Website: lowes
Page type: order-tracking
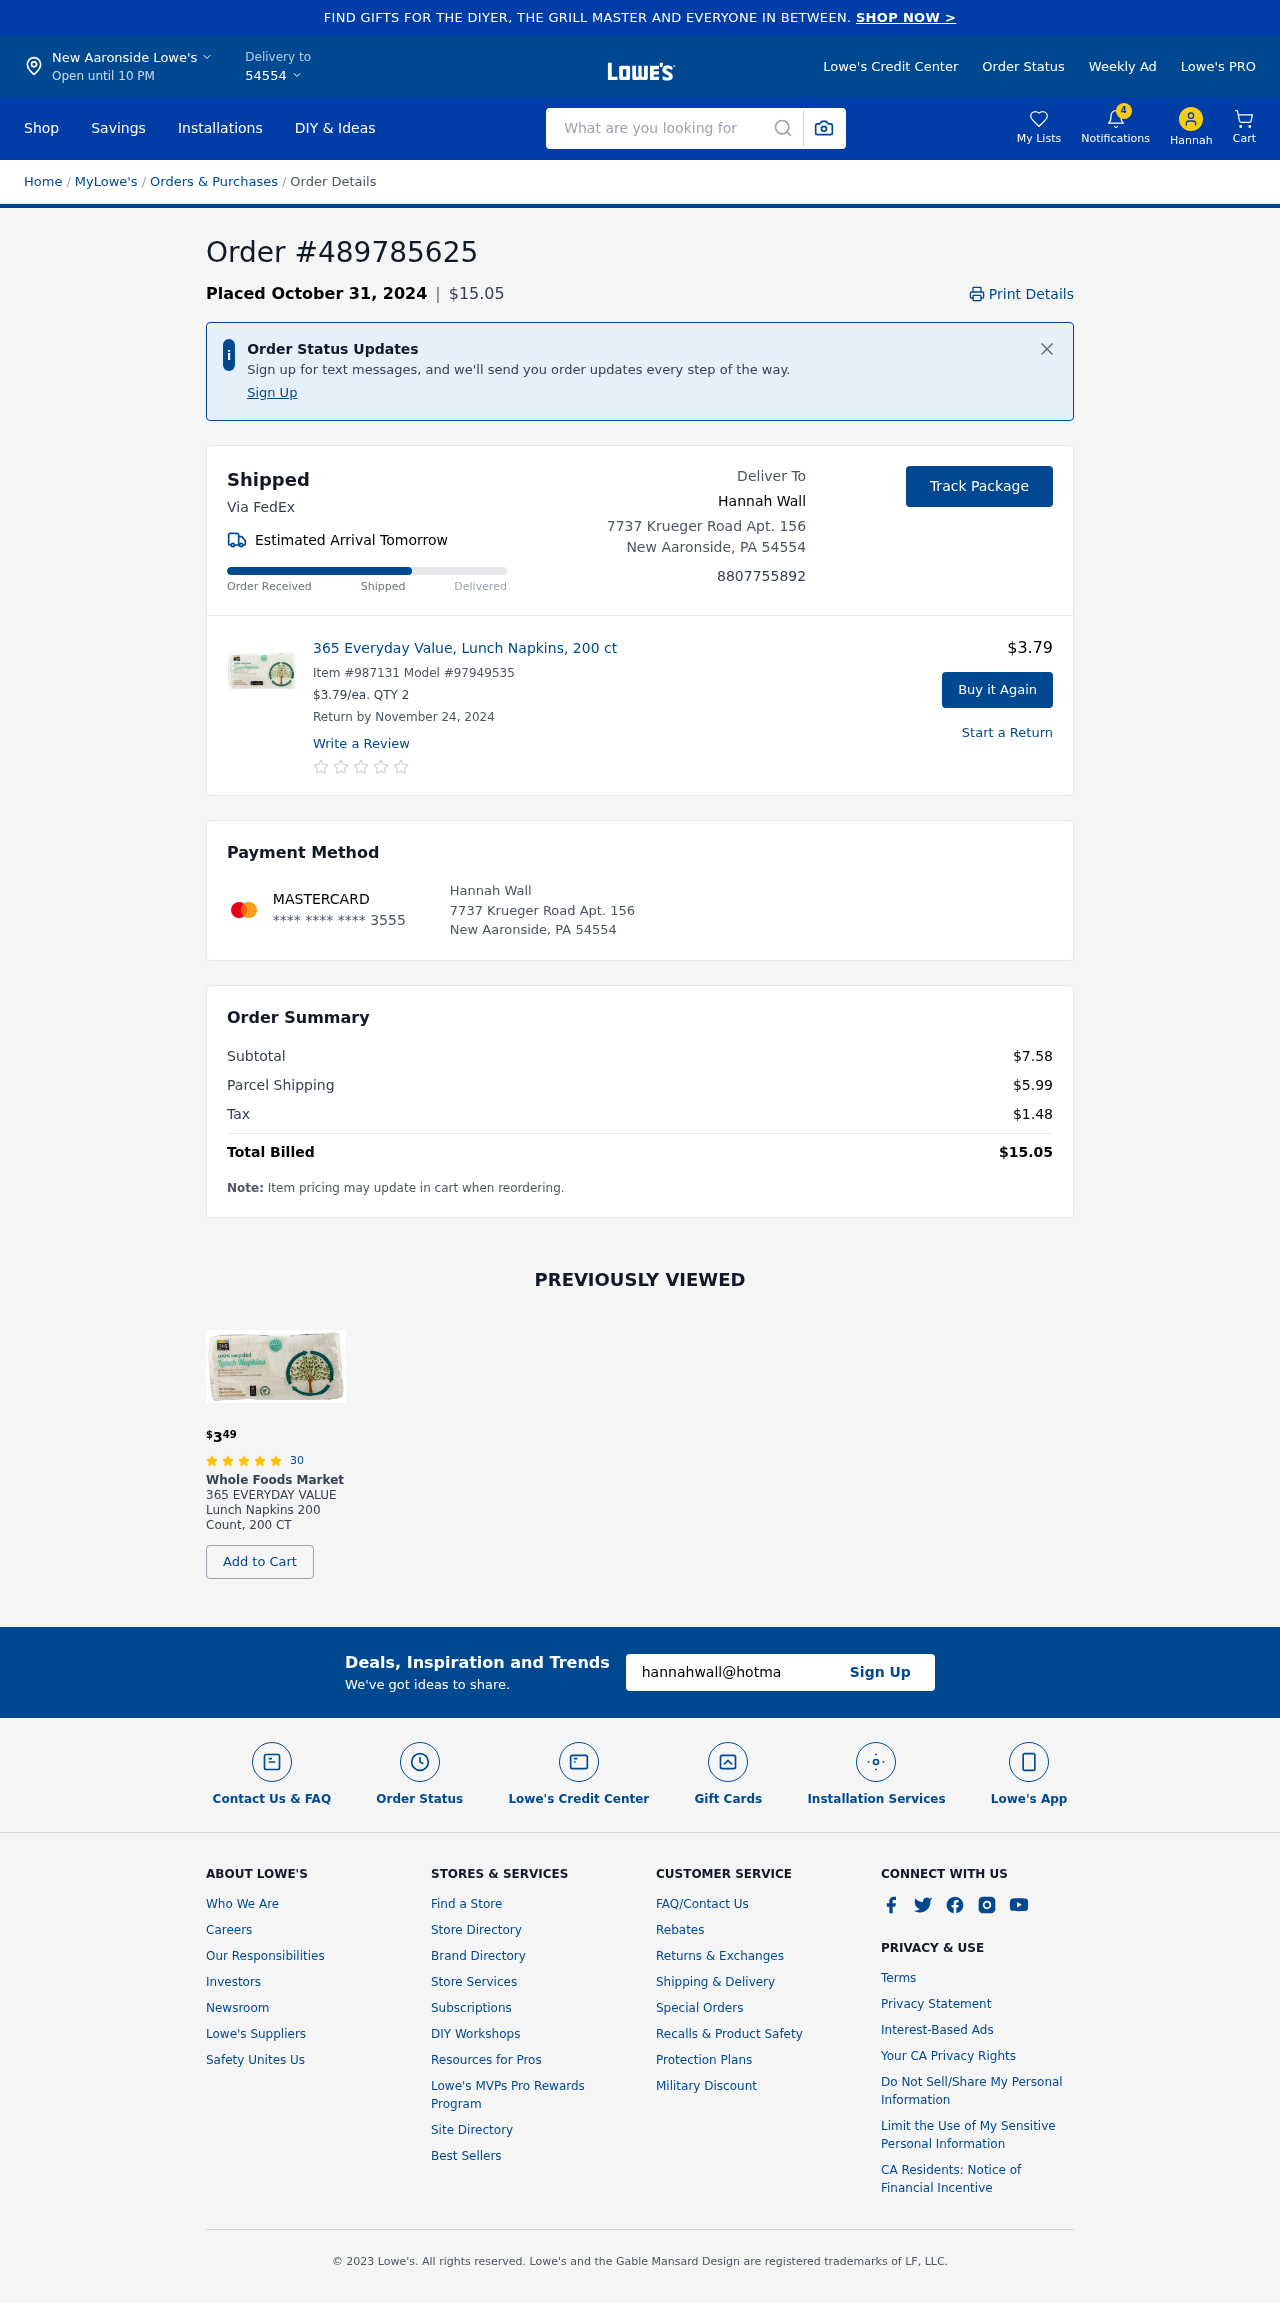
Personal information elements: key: PII_CARD_LAST4
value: **** **** **** 3555
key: PII_CARD_TYPE
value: MASTERCARD
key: PII_CITY
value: New Aaronside Lowe's
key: PII_CITY_STATE_ZIP
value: New Aaronside, PA 54554
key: PII_EMAIL
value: hannahwall@hotmail.com
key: PII_FIRSTNAME
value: Hannah
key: PII_FULLNAME
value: Hannah Wall
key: PII_PHONE
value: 8807755892
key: PII_POSTCODE
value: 54554
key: PII_STREET
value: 7737 Krueger Road Apt. 156
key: PII_FULLNAME2
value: Hannah Wall
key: PII_STREET2
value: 7737 Krueger Road Apt. 156
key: PII_CITY_STATE_ZIP2
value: New Aaronside, PA 54554
Product elements: key: PRODUCT1_NAME
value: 365 Everyday Value, Lunch Napkins, 200 ct
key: PRODUCT1_PRICE
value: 3.79
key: PRODUCT1_QUANTITY
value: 2
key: PRODUCT2_BRAND
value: Whole Foods Market
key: PRODUCT2_NAME
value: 365 EVERYDAY VALUE Lunch Napkins 200 Count, 200 CT
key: PRODUCT2_NUM_RATINGS
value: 30
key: PRODUCT2_PRICE
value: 3.49
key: PRODUCT2_RATING
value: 4.9
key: PRODUCT1_ITEM
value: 987131
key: PRODUCT1_MODEL
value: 97949535
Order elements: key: ORDER_ID
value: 489785625
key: ORDER_DATE
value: Placed October 31, 2024
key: ORDER_TOTAL
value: $15.05
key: ORDER_DELIVERY_DATE
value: Estimated Arrival Tomorrow
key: ORDER_RETURN_BY_DATE
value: Return by November 24, 2024
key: ORDER_SUBTOTAL
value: $7.58
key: ORDER_SHIPPING_COST
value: $5.99
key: ORDER_TAX
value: $1.48
Search elements: key: HEADER_SEARCH
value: What are you looking for
Other elements: key: NOTIFICATION_COUNT
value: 4